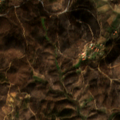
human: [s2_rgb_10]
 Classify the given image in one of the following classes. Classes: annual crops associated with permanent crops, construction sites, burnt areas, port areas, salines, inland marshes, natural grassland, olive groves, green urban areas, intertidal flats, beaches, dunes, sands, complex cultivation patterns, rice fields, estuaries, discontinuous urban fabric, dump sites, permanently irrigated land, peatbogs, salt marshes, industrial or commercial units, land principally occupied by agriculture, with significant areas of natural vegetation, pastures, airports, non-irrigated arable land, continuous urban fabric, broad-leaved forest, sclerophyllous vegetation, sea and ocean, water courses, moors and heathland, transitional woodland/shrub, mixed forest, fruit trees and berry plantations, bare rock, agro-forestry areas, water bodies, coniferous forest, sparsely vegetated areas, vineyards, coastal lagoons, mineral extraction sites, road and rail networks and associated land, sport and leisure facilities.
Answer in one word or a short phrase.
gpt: land principally occupied by agriculture, with significant areas of natural vegetation, broad-leaved forest, transitional woodland/shrub